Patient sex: M
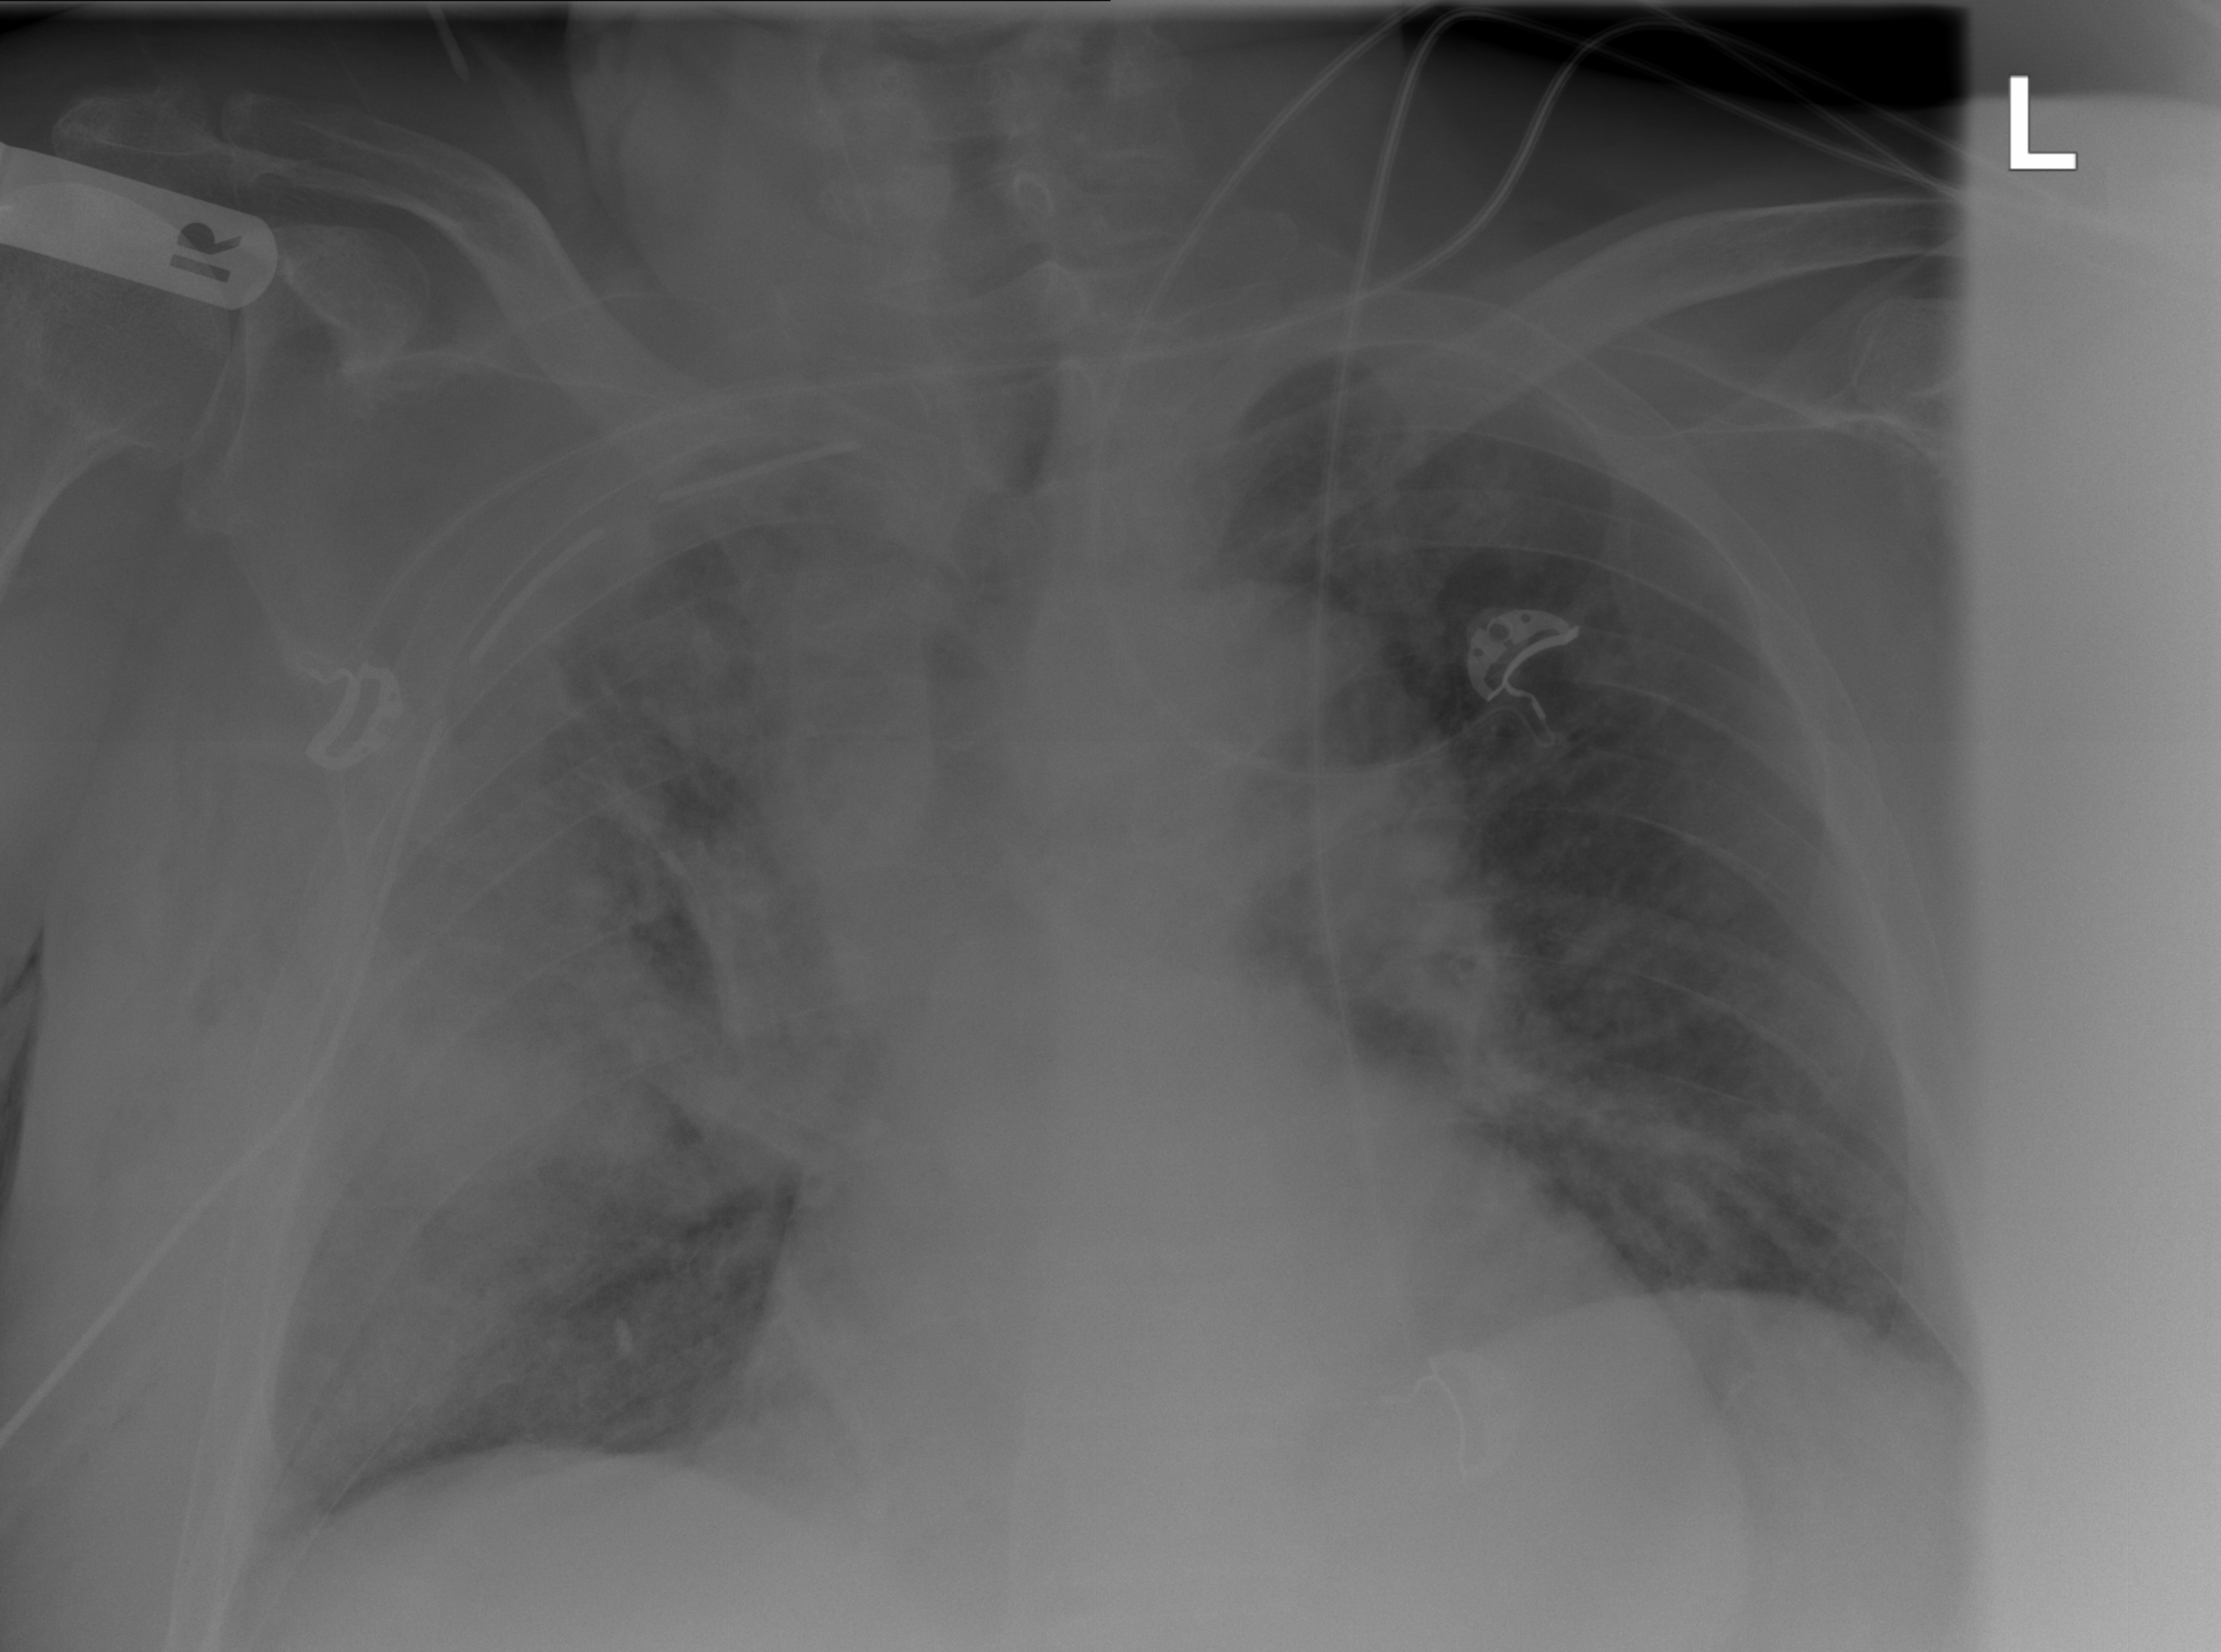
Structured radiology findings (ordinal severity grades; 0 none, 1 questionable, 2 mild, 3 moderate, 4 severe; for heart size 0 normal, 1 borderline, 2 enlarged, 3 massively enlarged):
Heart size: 2
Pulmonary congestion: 2
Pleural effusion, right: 1
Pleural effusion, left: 0
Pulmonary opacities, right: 4
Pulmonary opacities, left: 2
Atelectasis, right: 4
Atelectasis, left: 0